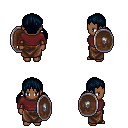
a pixel art fantasy rpg character, female body template, human, dark skin, maroon long-sleeve shirt, robe skirt, raven twin-tailed hairstyle, cloth bracers, shield, four views (front, back, left, right), 2x2 character sprite sheet, small pixel art, hard edges, no anti-aliasing